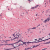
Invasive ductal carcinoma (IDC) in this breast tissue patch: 0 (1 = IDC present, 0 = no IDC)